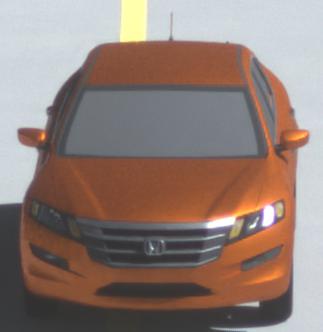
Make: Honda
Model: Crosstour
Detailed model: -
Model produced from: 2009
Model produced until: 2012
Doors: 4
Color: orange
Road condition: dry road
Daytime: midday
Contrast: high contrast